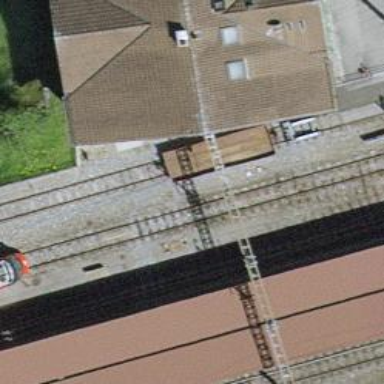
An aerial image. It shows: Narrow-gauge railway with one track passing through service yard. The railway is electrified with contact line.